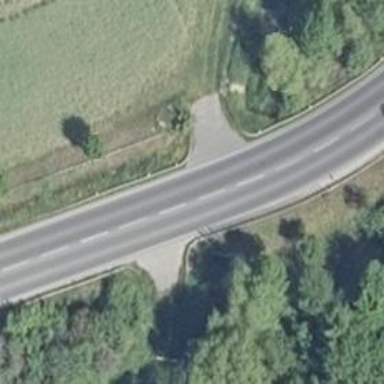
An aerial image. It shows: Tertiary road with asphalt surface.